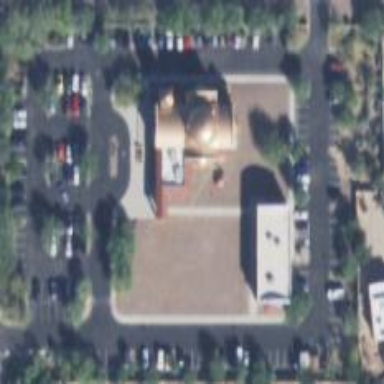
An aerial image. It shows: Place of worship.